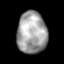
Tissue: lung
Cell type: Epithelial cells
Senescence score: 0.2348
Nuclear area (px): 1216
Mean DAPI intensity: 162.057